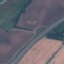
Land use / land cover: Highway